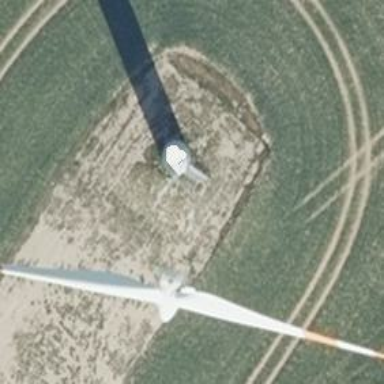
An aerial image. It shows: Wind turbine generator made by Vestas. The generator utilizes wind as its power source and belongs to the horizontal axis type.